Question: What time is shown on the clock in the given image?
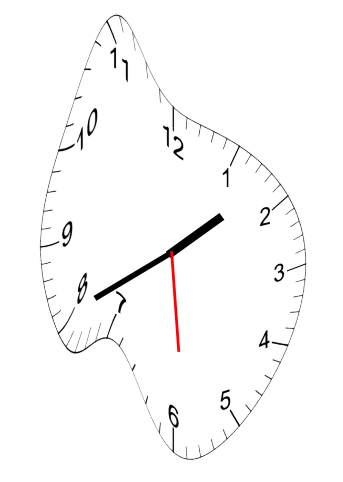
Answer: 01:40:29